You are looking at a signal-to-image encoding: consecutive vibration samples arranged as the rows of a grayscale square. Based on the visible evidence, which condition applies: normal, inner_race, outer_race, ball?
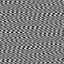
Answer: outer_race